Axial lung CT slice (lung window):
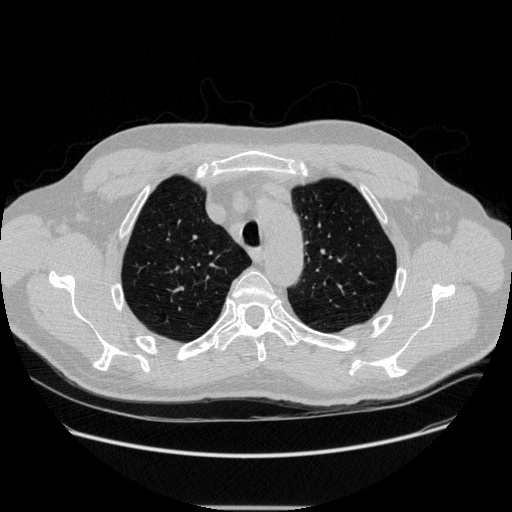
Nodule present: no